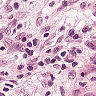
Metastatic tissue present: yes